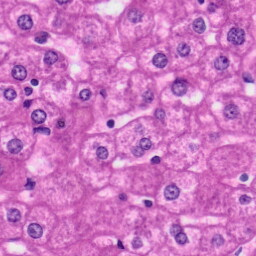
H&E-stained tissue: Liver